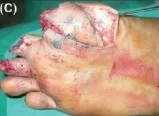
(C) Plantar V-Y advancement.
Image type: medical_photograph (other_medical_photograph)